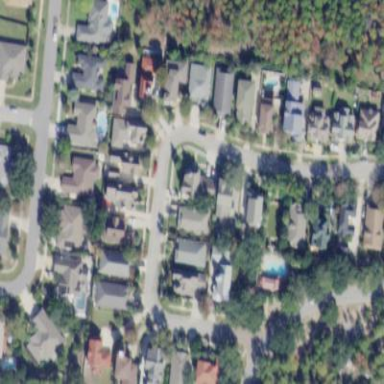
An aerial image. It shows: Residential area composed of single-family homes.